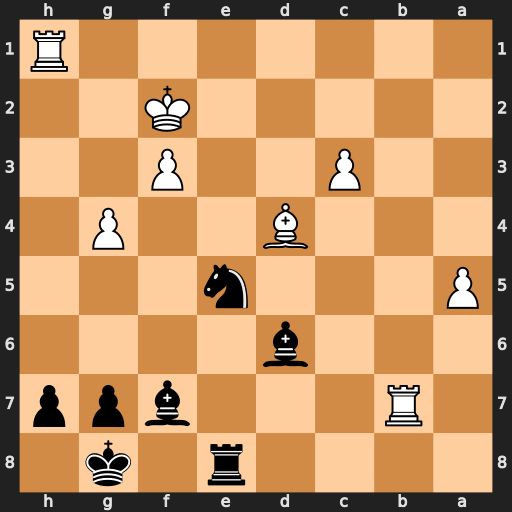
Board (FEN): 4r1k1/1R3bpp/3b4/P3n3/3B2P1/2P2P2/5K2/7R
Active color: b
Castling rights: -
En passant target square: -
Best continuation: Nd3+ Kg2 Re2+